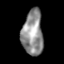
Tissue: skin
Cell type: Epithelial cells
Senescence score: 0.6893
Nuclear area (px): 930
Mean DAPI intensity: 143.127